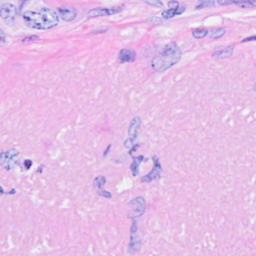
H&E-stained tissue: Breast